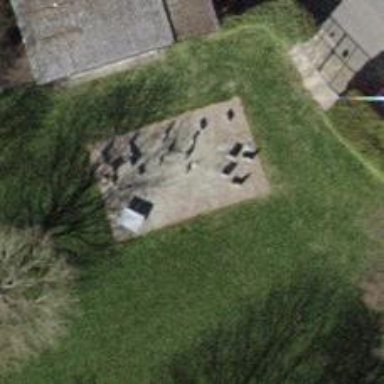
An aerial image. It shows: Picnic table located in leisure land area.